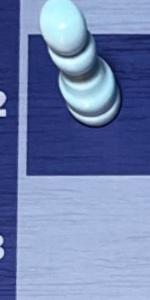
Label: Empty